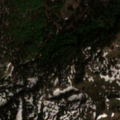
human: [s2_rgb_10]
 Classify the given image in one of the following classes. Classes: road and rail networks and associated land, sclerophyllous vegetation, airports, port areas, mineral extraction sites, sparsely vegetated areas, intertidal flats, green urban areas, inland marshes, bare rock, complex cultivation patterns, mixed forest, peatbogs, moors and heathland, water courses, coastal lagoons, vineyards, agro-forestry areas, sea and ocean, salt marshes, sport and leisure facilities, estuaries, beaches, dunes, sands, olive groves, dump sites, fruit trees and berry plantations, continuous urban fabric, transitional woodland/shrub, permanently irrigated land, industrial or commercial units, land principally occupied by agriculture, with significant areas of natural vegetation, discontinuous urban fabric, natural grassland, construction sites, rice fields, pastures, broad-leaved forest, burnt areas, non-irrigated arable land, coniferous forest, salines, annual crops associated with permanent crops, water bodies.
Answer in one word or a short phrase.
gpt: mixed forest, natural grassland, moors and heathland, inland marshes